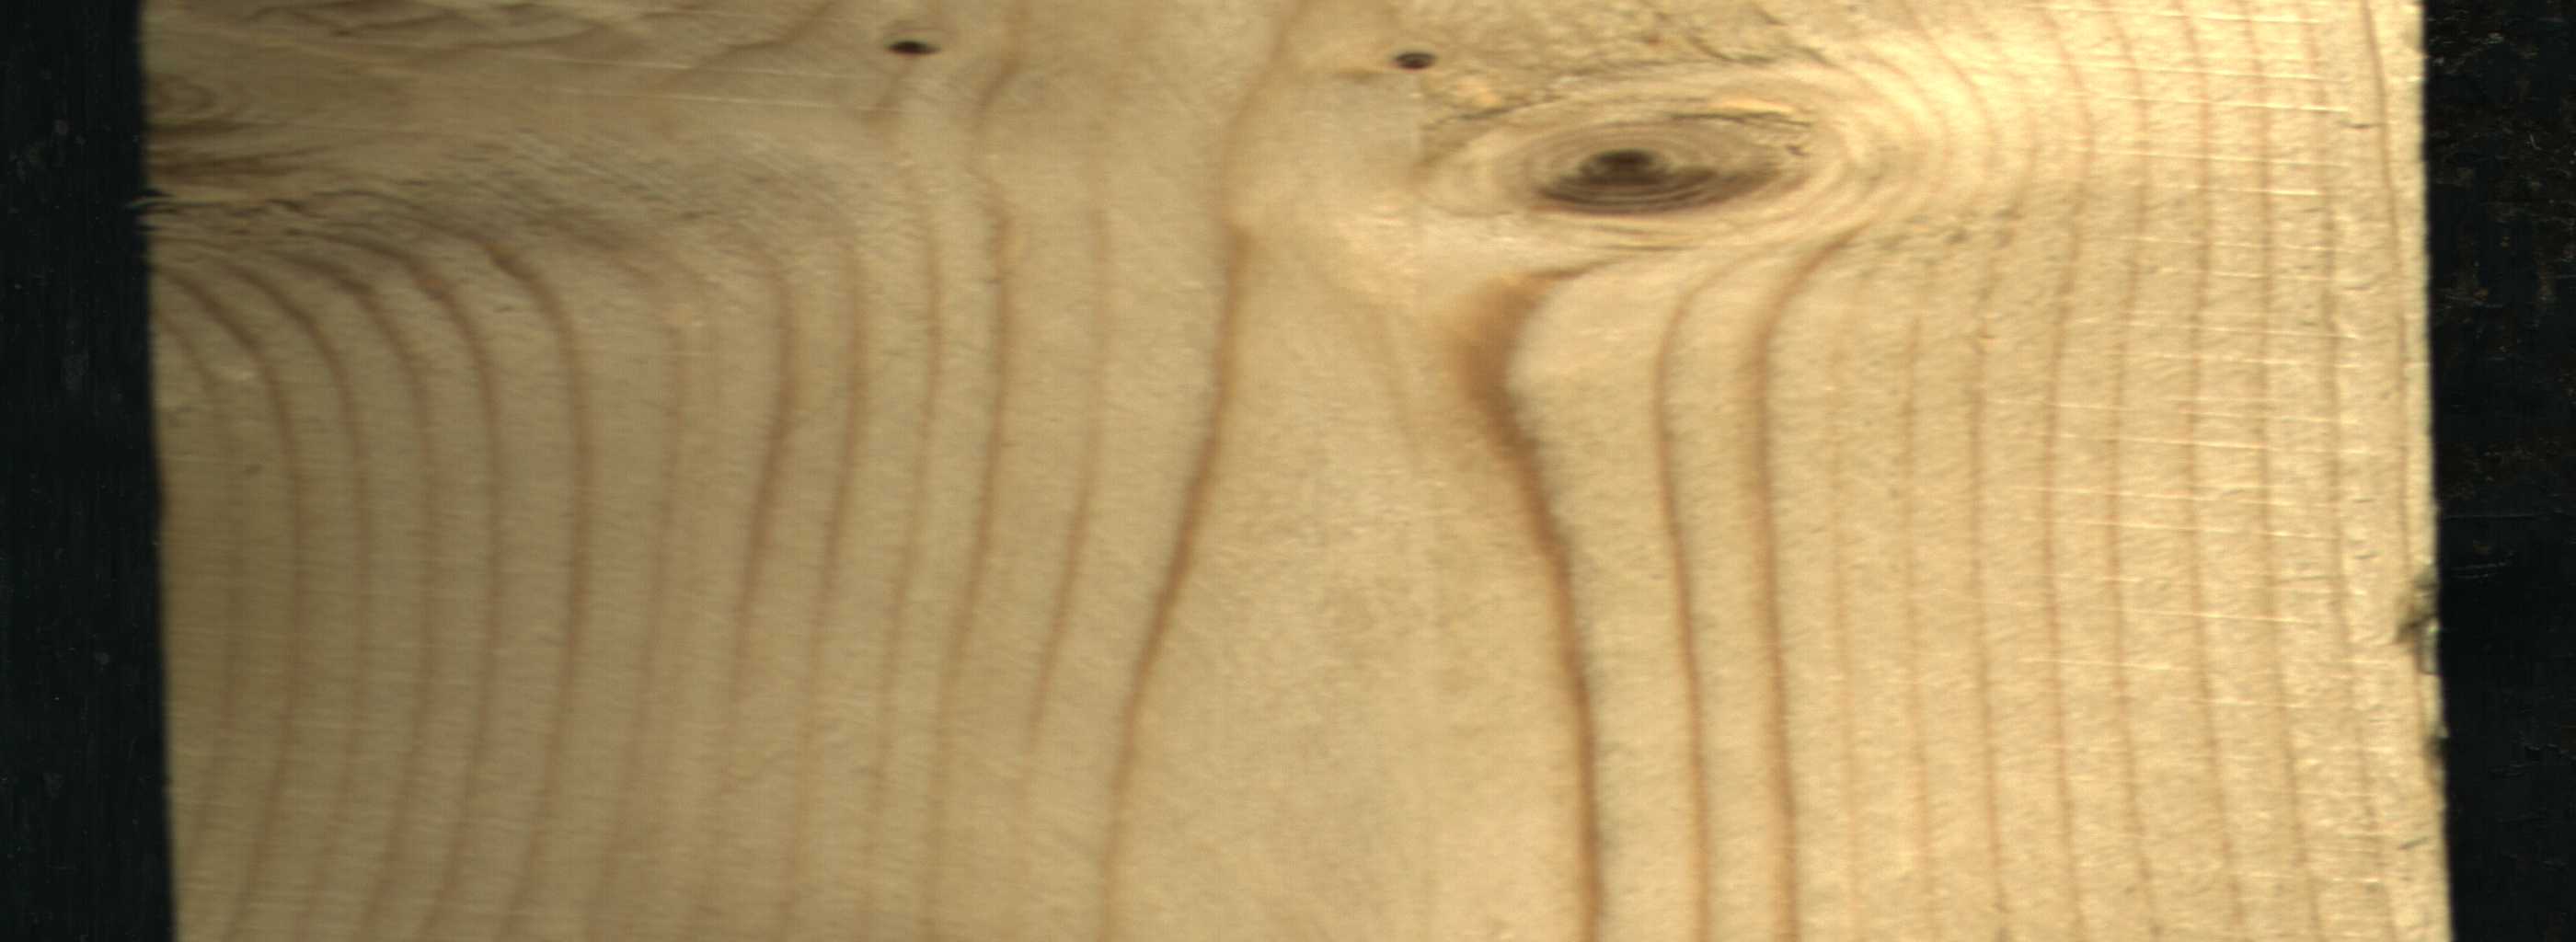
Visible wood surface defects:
Dead_Knot
Dead_Knot
Live_Knot
Live_Knot